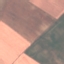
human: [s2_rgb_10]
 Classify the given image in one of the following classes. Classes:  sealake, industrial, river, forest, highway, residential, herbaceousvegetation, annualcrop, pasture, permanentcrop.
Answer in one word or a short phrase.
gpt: AnnualCrop